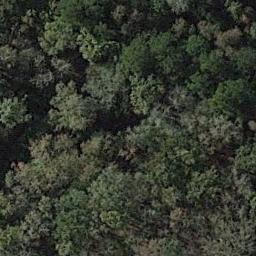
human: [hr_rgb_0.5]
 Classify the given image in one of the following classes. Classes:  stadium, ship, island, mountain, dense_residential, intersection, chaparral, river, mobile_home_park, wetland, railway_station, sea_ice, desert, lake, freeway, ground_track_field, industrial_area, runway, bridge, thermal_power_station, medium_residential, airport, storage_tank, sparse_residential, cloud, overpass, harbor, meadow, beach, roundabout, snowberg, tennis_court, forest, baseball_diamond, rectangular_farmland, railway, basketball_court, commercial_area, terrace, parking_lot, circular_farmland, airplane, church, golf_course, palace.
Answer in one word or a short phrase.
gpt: forest